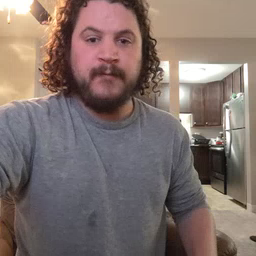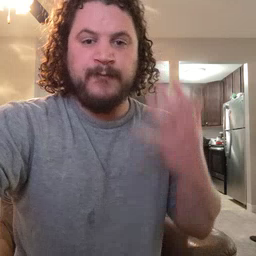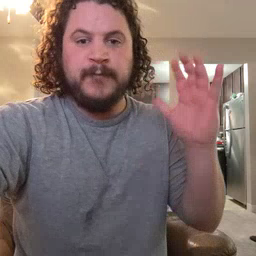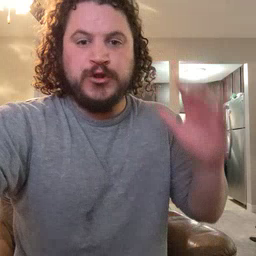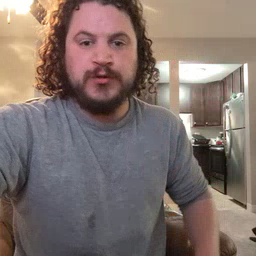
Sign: finish